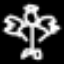
Label: angel